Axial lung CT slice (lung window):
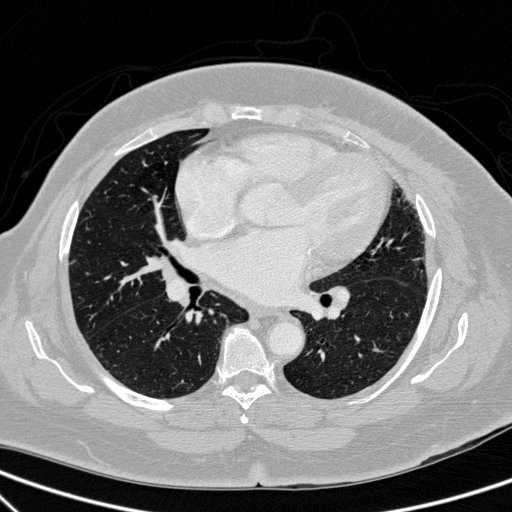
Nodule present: no